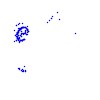
Particle: kaon